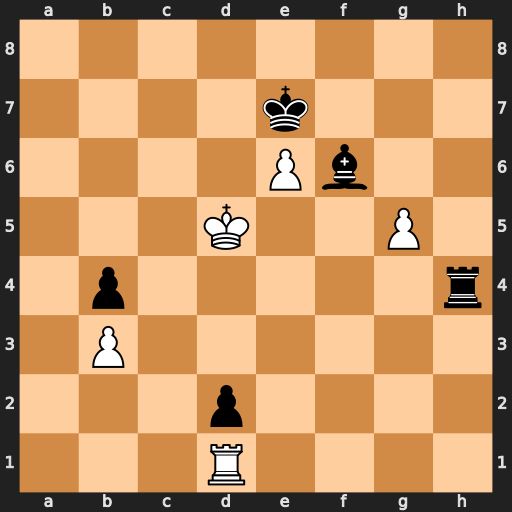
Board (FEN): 8/4k3/4Pb2/3K2P1/1p5r/1P6/3p4/3R4
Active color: w
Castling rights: -
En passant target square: -
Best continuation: gxf6+ Kxf6 Rxd2